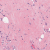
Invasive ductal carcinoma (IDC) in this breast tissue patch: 1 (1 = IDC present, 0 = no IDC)